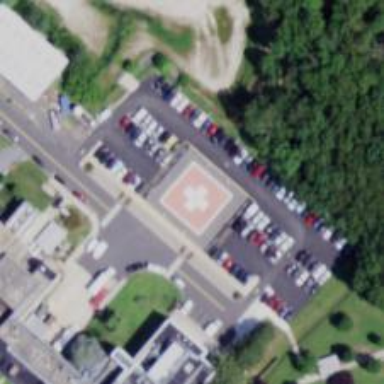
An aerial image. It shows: Image showing helipad at airport.